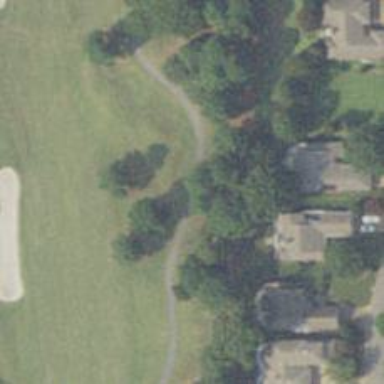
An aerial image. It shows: Golf cartpath that is also road path.